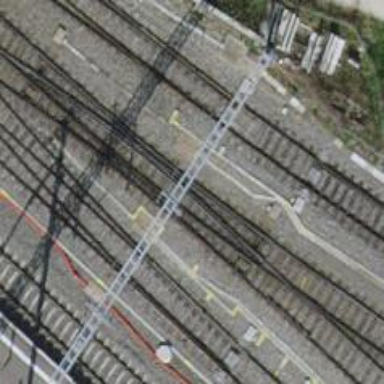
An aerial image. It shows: Single-track electrified railway yard with contact line electrification.